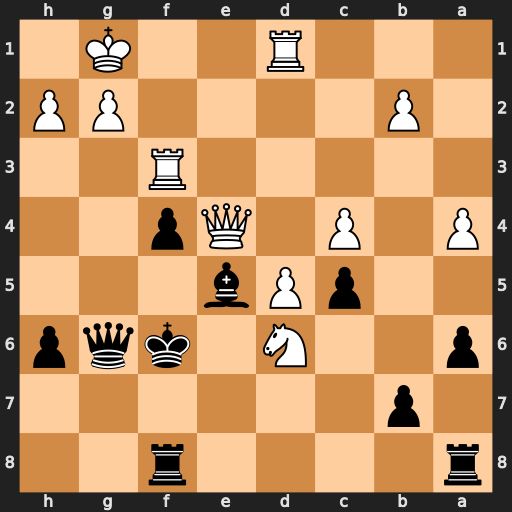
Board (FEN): r4r2/1p6/p2N1kqp/2pPb3/P1P1Qp2/5R2/1P4PP/3R2K1
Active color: b
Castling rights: -
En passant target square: -
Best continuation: Bxd6 Qxg6+ Kxg6